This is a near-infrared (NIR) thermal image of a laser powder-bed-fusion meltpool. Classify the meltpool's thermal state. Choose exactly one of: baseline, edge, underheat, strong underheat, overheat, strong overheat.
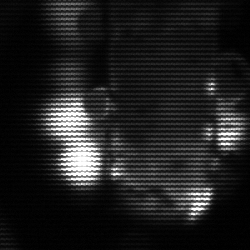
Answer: strong underheat